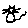
Label: cat